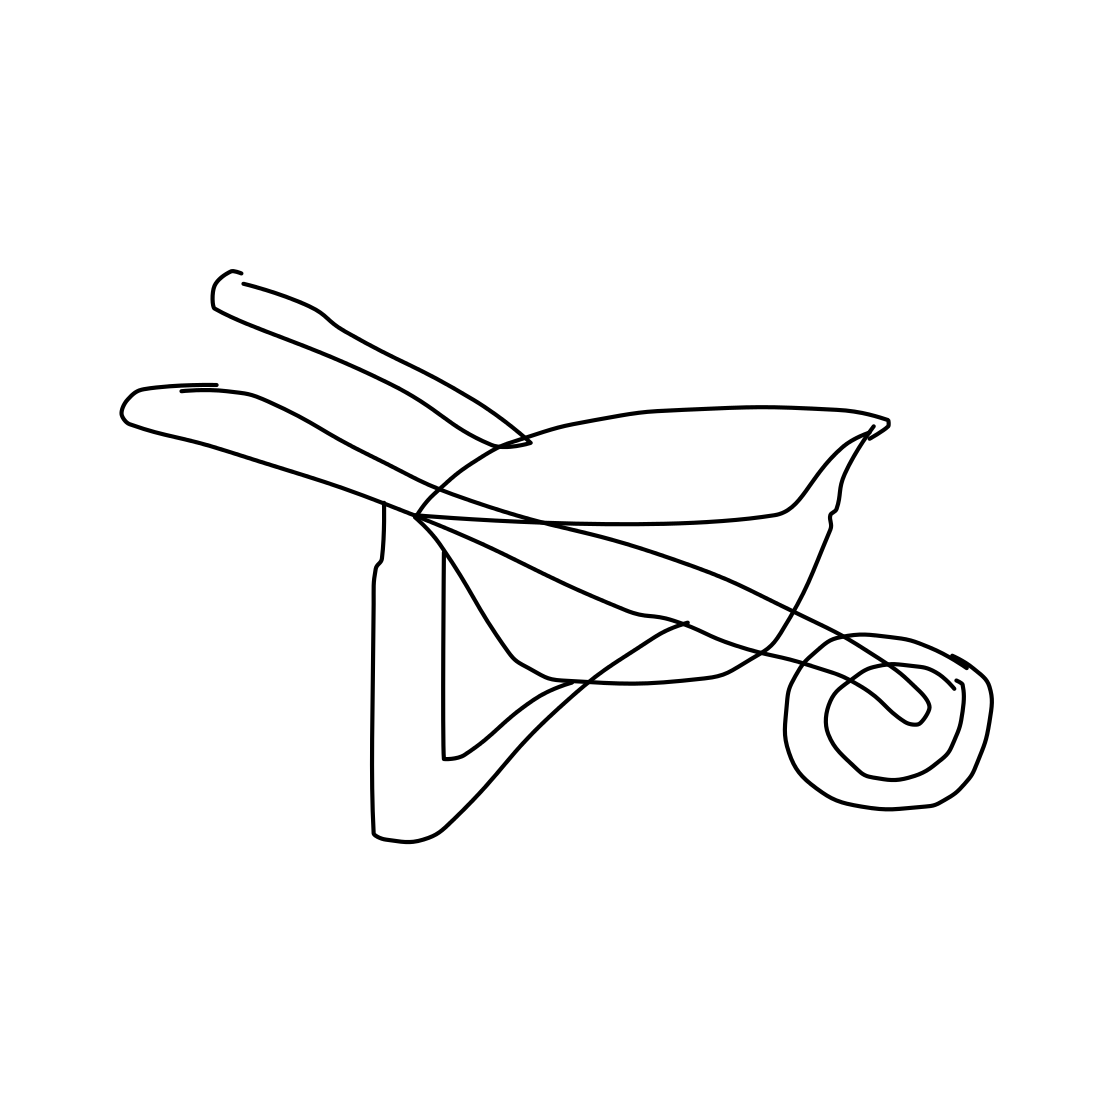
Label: wheelbarrow